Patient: sex F, age 68
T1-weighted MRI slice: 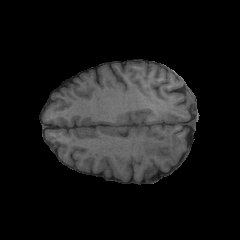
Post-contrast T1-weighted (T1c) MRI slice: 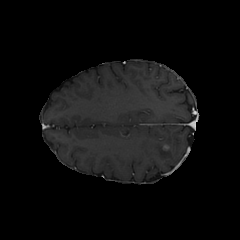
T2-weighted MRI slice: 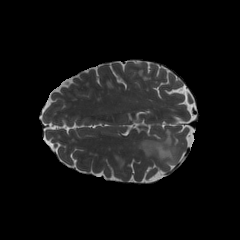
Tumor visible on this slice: yes
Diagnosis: Glioblastoma, IDH-wildtype
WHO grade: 4